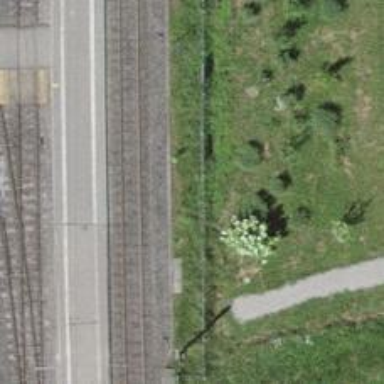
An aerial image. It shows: Shrub in its natural environment.